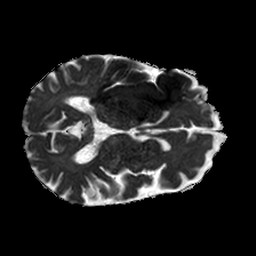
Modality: ADC
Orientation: axial
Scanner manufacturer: philips
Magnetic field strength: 1.5 T
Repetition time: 3.398 s
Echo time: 0.06922 s